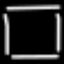
Label: square